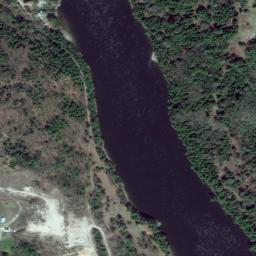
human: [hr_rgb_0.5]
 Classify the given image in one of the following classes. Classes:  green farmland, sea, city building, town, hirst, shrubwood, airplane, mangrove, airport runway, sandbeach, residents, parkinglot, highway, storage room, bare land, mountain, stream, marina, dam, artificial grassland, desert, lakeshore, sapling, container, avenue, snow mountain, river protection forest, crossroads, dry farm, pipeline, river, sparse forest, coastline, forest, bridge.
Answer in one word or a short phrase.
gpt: river